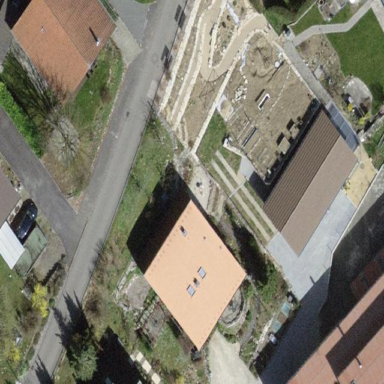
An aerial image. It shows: Building with tile roof.